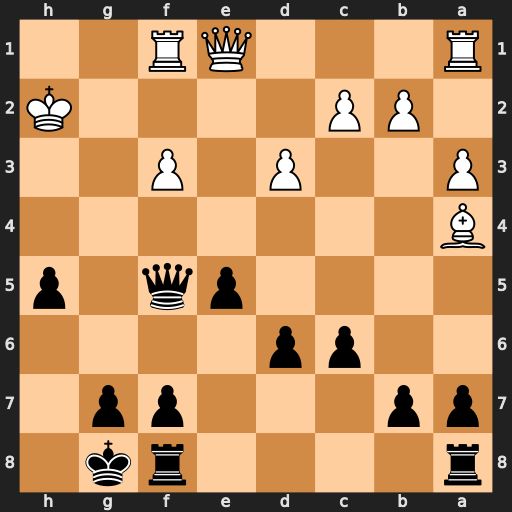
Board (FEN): r4rk1/pp3pp1/2pp4/4pq1p/B7/P2P1P2/1PP4K/R3QR2
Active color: b
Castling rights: -
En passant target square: -
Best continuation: Qf4+ Kh1 Qxa4